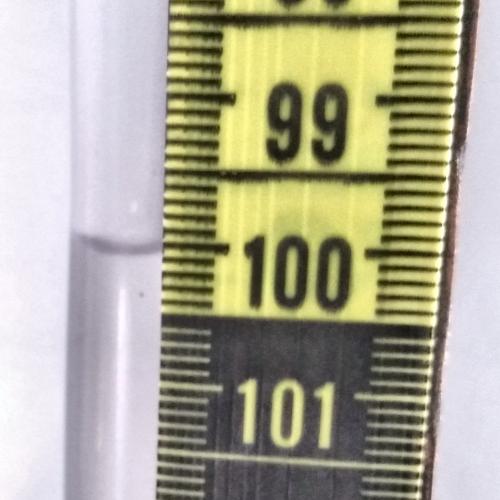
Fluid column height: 100.1 cm